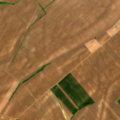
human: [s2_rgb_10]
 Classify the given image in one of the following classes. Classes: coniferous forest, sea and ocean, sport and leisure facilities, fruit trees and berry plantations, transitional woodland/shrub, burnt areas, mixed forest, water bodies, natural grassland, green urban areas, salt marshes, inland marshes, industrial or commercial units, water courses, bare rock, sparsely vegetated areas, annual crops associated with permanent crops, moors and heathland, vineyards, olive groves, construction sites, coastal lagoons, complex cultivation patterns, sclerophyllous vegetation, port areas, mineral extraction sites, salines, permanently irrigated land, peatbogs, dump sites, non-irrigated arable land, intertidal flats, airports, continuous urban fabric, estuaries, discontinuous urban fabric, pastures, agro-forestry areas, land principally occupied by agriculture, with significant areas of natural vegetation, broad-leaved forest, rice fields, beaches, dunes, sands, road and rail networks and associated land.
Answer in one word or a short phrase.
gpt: non-irrigated arable land